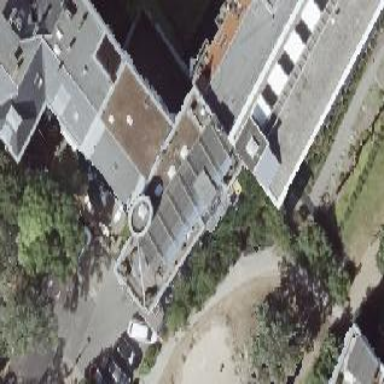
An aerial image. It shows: Hotel building.